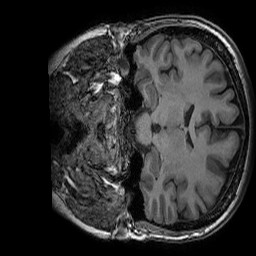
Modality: T1w
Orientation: coronal
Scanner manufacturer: ge
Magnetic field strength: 3 T
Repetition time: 0.008156 s
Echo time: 0.00318 s